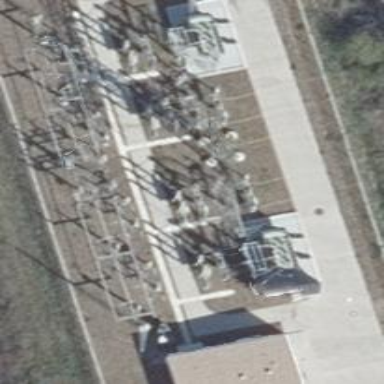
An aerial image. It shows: Switch used for power control.